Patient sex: M
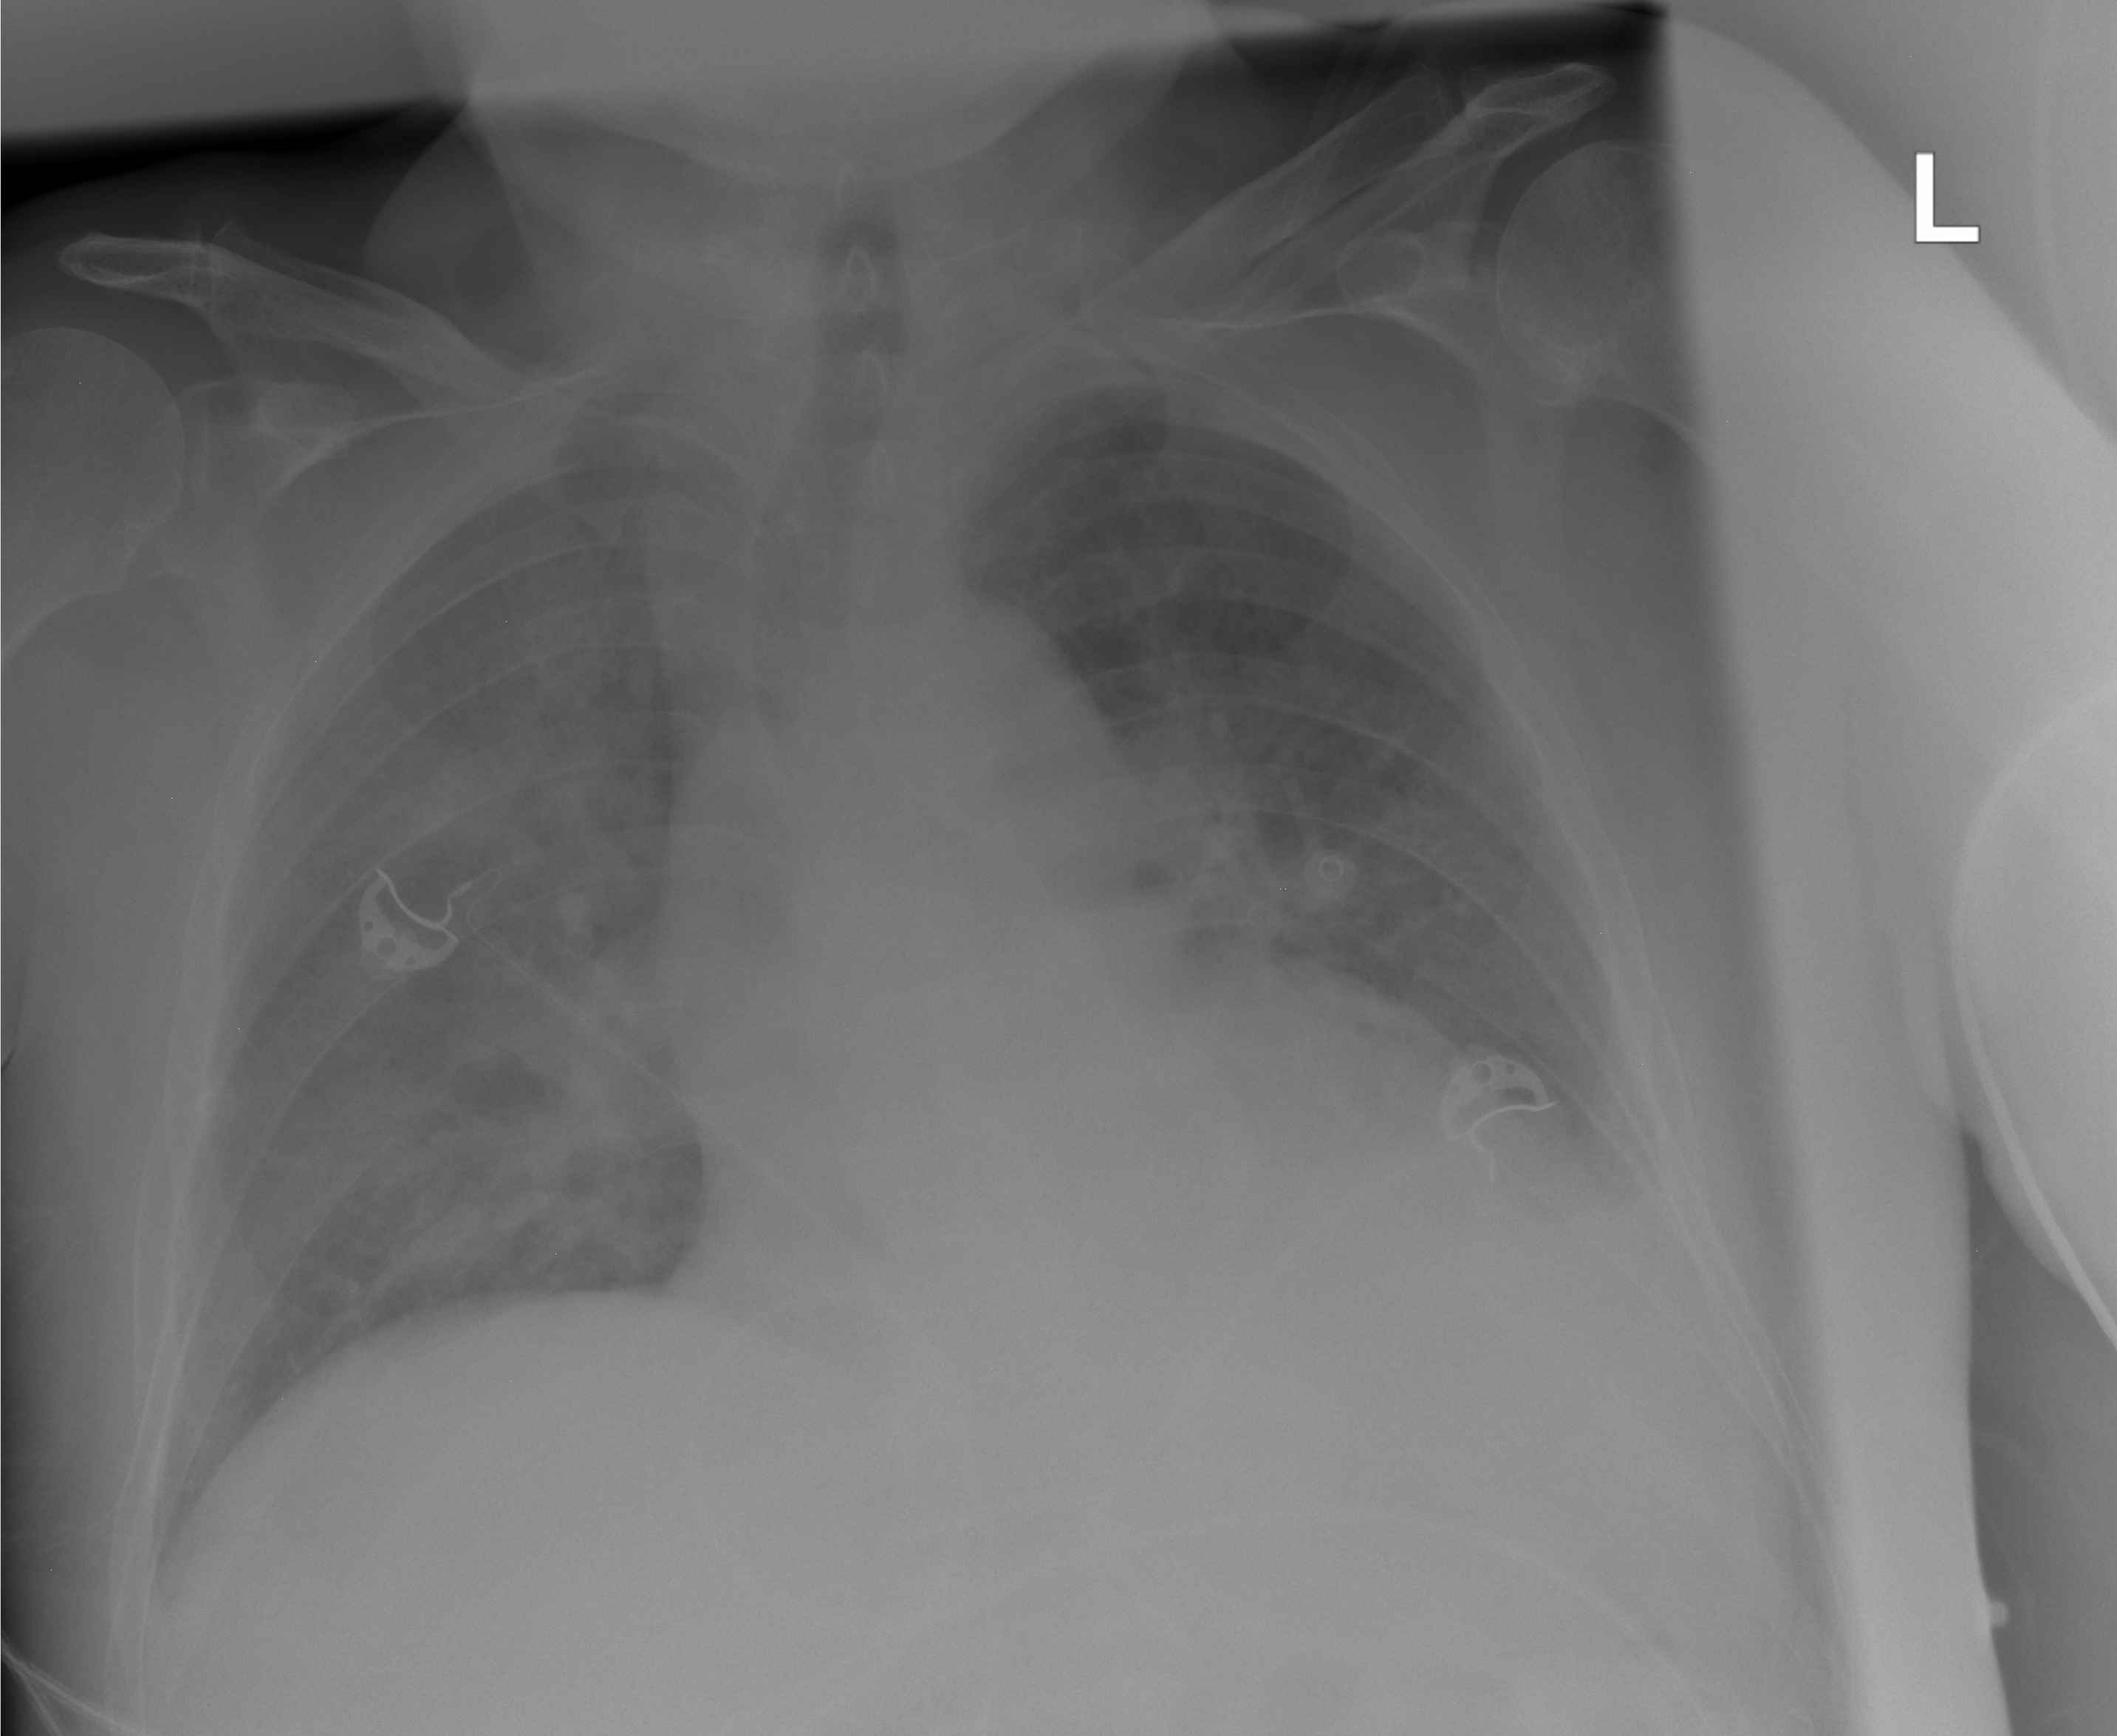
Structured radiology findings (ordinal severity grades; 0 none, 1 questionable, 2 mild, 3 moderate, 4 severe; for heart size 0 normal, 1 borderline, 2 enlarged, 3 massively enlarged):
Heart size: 2
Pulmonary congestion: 2
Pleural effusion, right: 1
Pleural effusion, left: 2
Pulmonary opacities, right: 2
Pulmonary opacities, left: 1
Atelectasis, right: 1
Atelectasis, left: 2